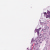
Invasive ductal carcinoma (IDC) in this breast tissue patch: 1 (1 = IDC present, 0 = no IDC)